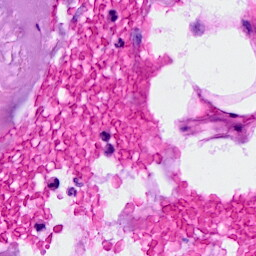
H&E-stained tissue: Breast